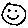
Label: smiley face